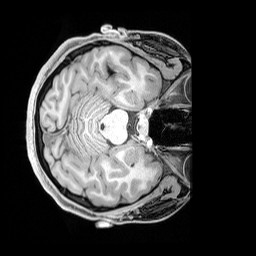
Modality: T1w
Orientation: axial
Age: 24
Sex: female
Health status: healthy
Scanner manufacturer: siemens
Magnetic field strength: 3 T
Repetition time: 1.65 s
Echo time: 0.00182 s